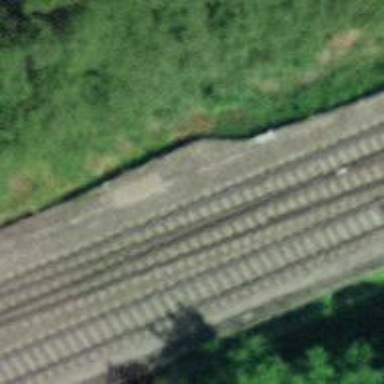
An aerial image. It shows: Single-track electrified railway with contact line.